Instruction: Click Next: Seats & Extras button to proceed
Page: traveler
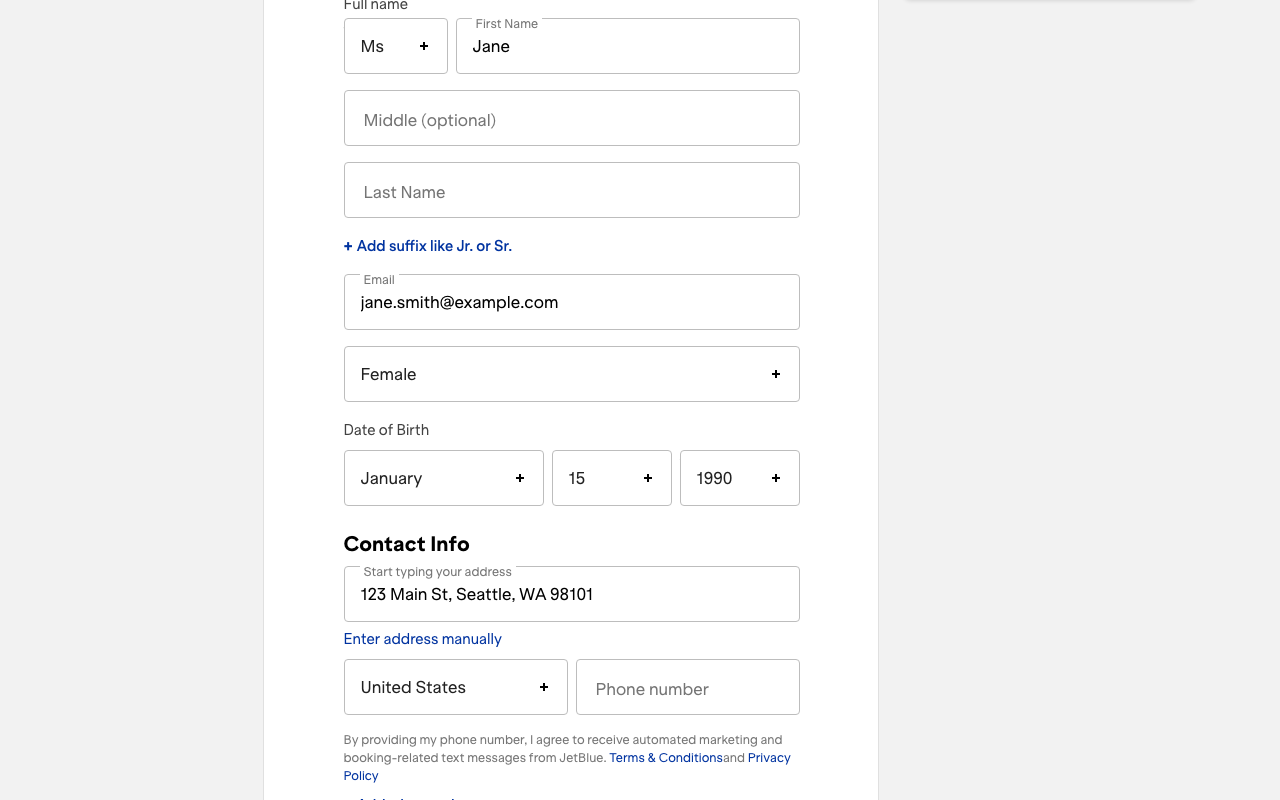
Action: click